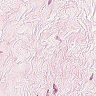
Metastatic tissue present: no